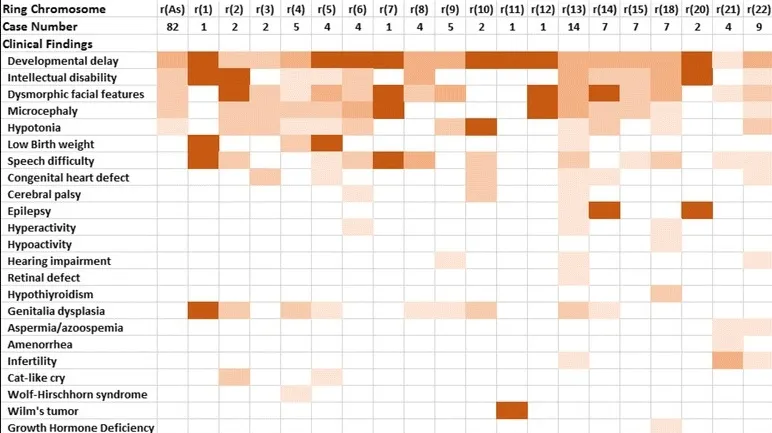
A heat map showing major clinical features in the autosomal ring chromosome cases.
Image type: chart (chart)